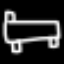
Label: bed